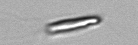
Label: Chrysochromulina